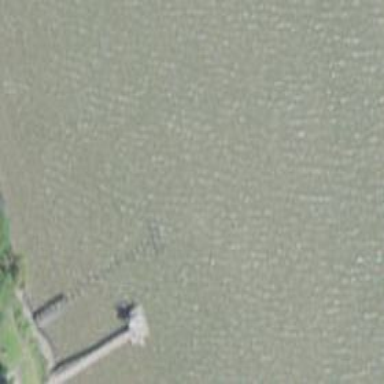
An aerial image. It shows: Man-made pier.